Aerial crown-view tile of a tropical tree (Barro Colorado Island, Panama), acquired 20250512:
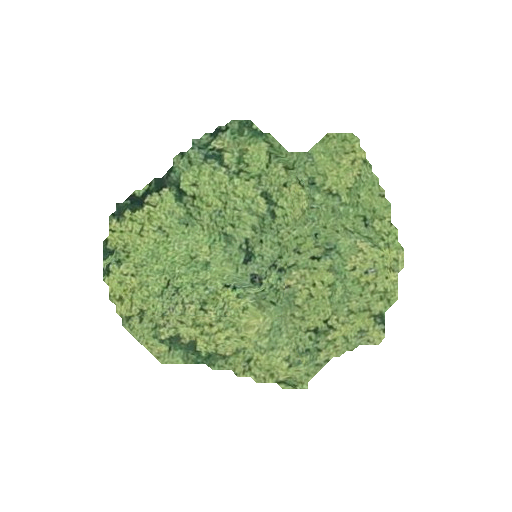
Species: Tachigali panamensis
GBIF accepted scientific name: Tachigali panamensis
Crown area: 85.585 m²